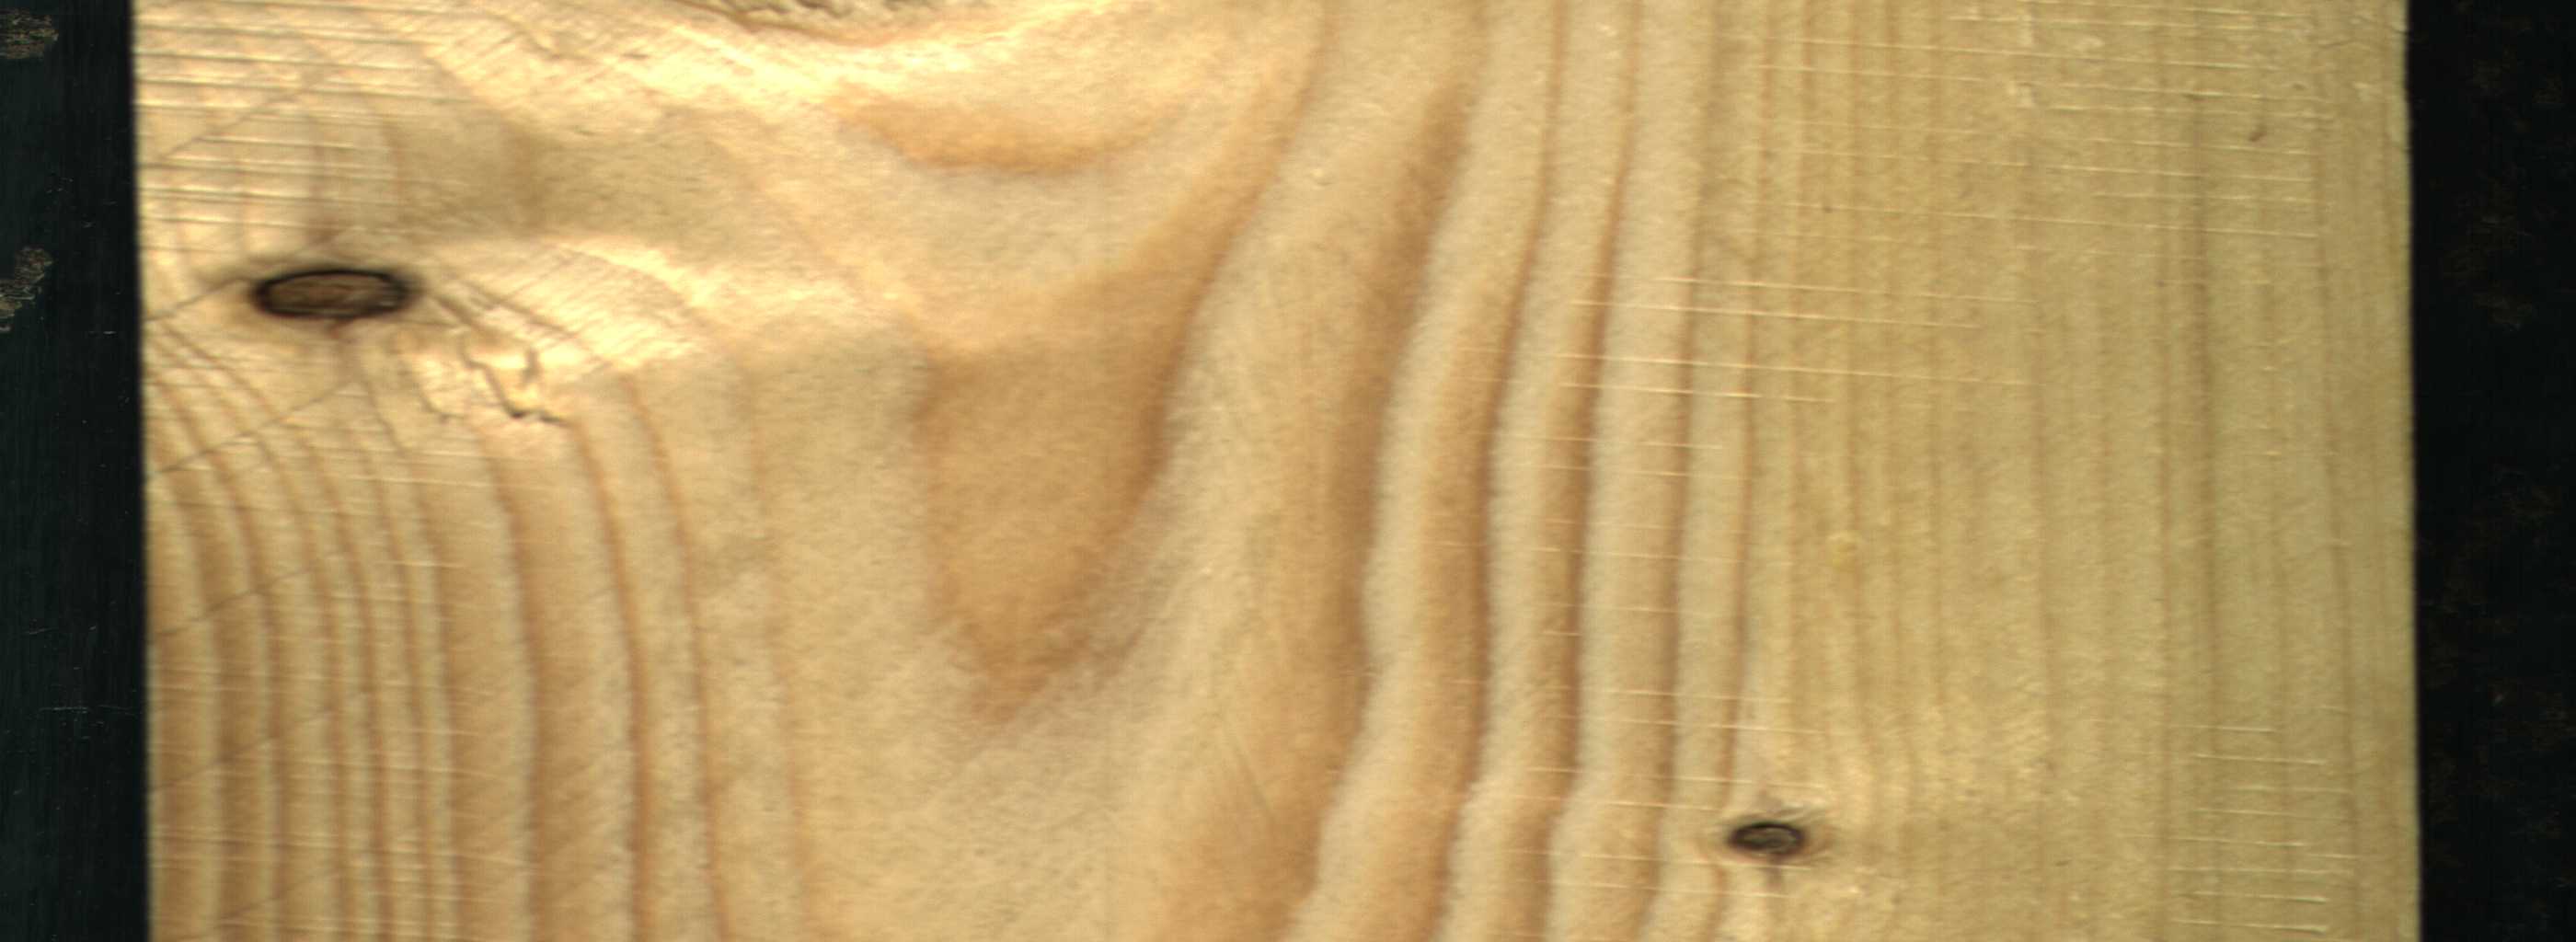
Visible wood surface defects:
Dead_Knot
Dead_Knot